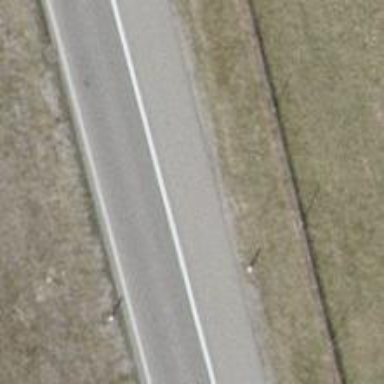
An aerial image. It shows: Trunk link highway.